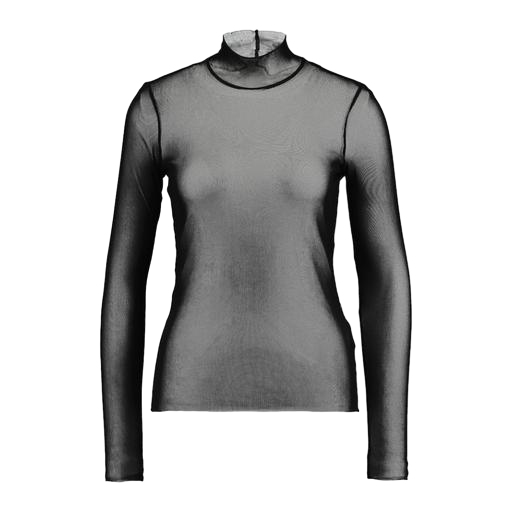
gray long-sleeve mesh turtleneck tee, high-neck top, long sleeved sheer t-shirt, white background